Question: I am trying to port a formula from numbers (Mac OS 10) to javascript, the original formula is thus:
> (1-(1+(C37/100)/C39)^-C45)/((C37/100)/C39)
I have written this:
'''
var calcValueOne = (1 - (1 + (yield/100) / coupon_frequency) Math.sqrt() - coupons_until_maturity) / ( (yield/100) / coupon_frequency);
'''
where 'yield' = C37 and 'coupon_frequency' = C39 and 'coupons_until_maturity' = C45
I am getting the following error:
> SyntaxError: Unexpected identifier 'Math'. Expected ')' to end a
compound expression.
My mathematics is not to hot and transposing this in to Javascript is proving to be a huge challenge for me, can anyone post a solution to this please?
@Musa kindly added a response but the number it is returning is not what I expect so I thought I would expand on the values to see if that helps.
'yield (C37) == 9.89'
'coupon_frequency (C39) == 4.00'
'coupons_until_maturity (C45) == 15.00'
The number I am expecting is '12.41' but I am getting '-607.1703544847592' the javascript now looks like this:
'var calcValueOne = (1 - Math.sqrt(1 + (yield/100) / coupon_frequency) - coupons_until_maturity) / ( (yield/100) / coupon_frequency);'
Again for clarity this is the original (excel / numbers) formula:

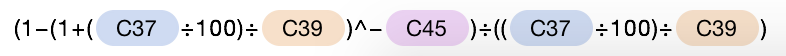
Answer: The ^ sign is the exponent function not the square root so use 'Math.pow' to calculate it
'''
var yield = 9.89;
var coupon_frequency= 4.00;
var coupons_until_maturity = 15.00
var calcValueOne = (1 - Math.pow((1 + (yield/100) / coupon_frequency), - coupons_until_maturity)) / ( (yield/100) / coupon_frequency);
document.body.innerHTML = calcValueOne;
'''